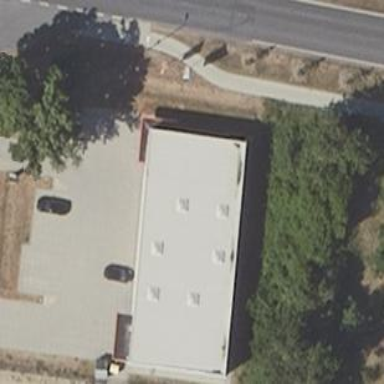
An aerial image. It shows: Retail building housing hardware shop.